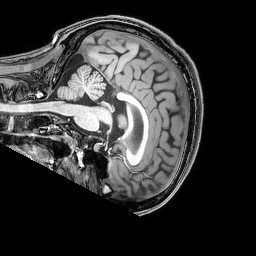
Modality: T1w
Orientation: sagittal
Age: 22
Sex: male